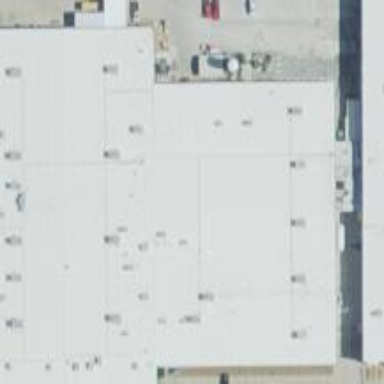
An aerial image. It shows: Industrial building.